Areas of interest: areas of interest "Scenic Spot"
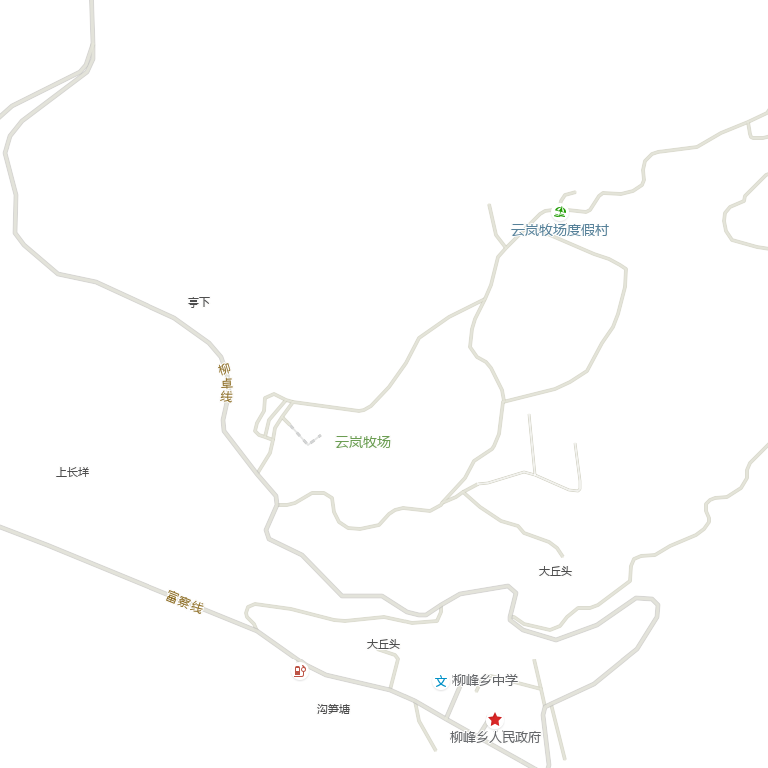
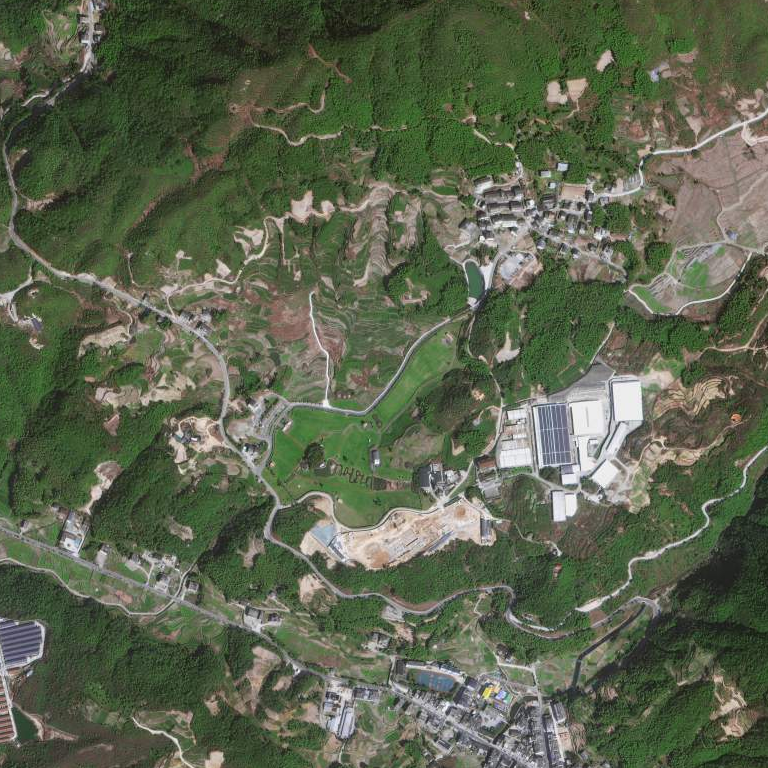